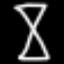
Label: hourglass